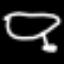
Label: frog